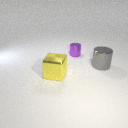
small purple metal cylinder to the left of large gray metal cylinder